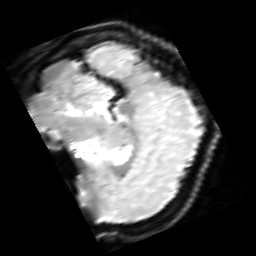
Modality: inplaneT2
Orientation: sagittal
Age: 24
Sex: female